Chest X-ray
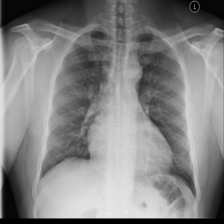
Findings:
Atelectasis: negative
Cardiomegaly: positive
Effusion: positive
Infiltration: negative
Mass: negative
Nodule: negative
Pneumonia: negative
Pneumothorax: negative
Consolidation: negative
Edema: negative
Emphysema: negative
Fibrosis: negative
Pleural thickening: negative
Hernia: negative